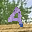
Label: 4